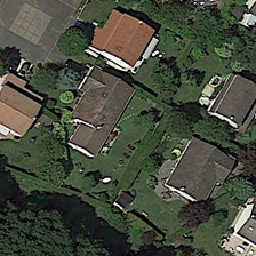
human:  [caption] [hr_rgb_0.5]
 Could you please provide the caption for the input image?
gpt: There is a black car parked in front of the brown roof house.

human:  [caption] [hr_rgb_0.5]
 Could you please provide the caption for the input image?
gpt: The black car was parked on the brown roof

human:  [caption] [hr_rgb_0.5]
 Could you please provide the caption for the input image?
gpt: There's a black car parked in front of the house on the brown roof.

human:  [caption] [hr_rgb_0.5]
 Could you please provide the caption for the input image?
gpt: There is a black car in front of the house with a brown roof.

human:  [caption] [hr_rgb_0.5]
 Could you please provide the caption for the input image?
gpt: There's a black car parked in front of the brown roof house.